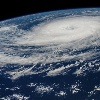
Label: cloud